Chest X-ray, PA view. Patient: 46 years old, sex F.
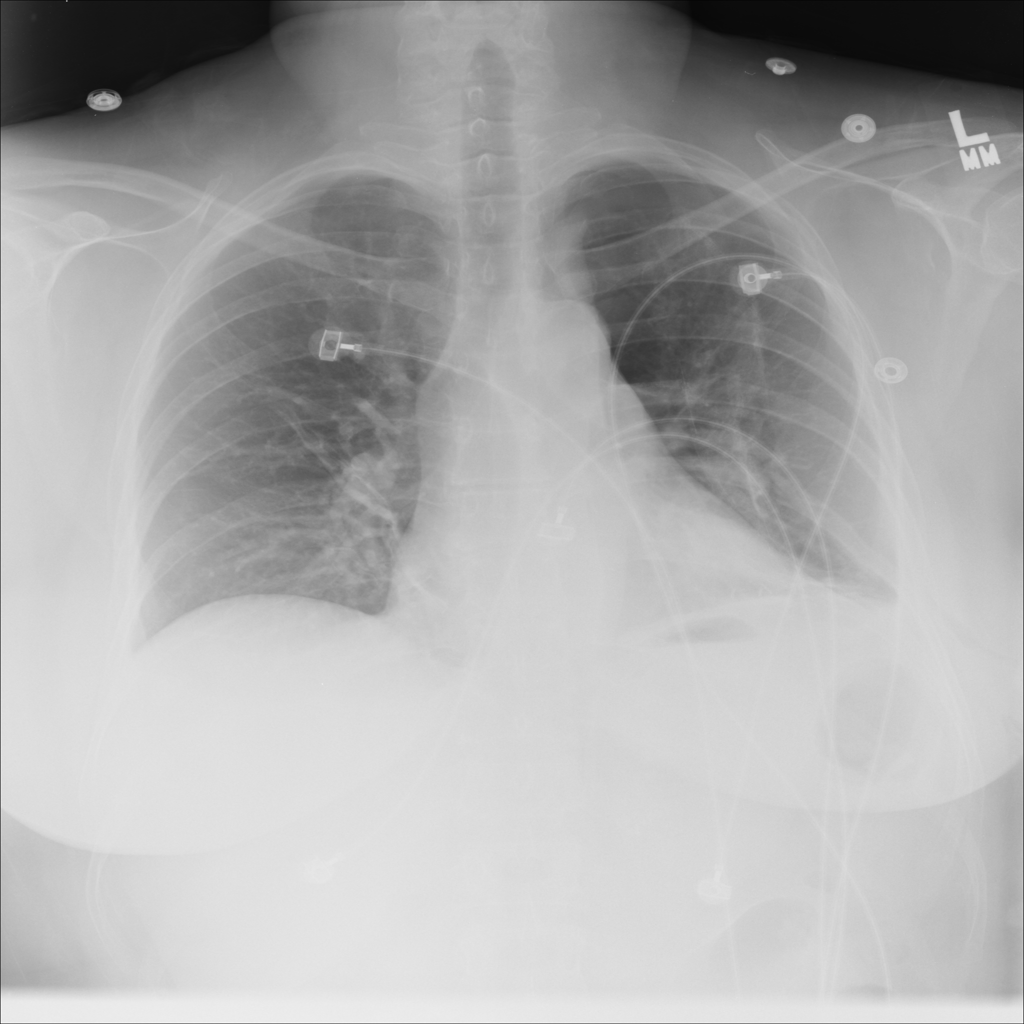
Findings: Atelectasis